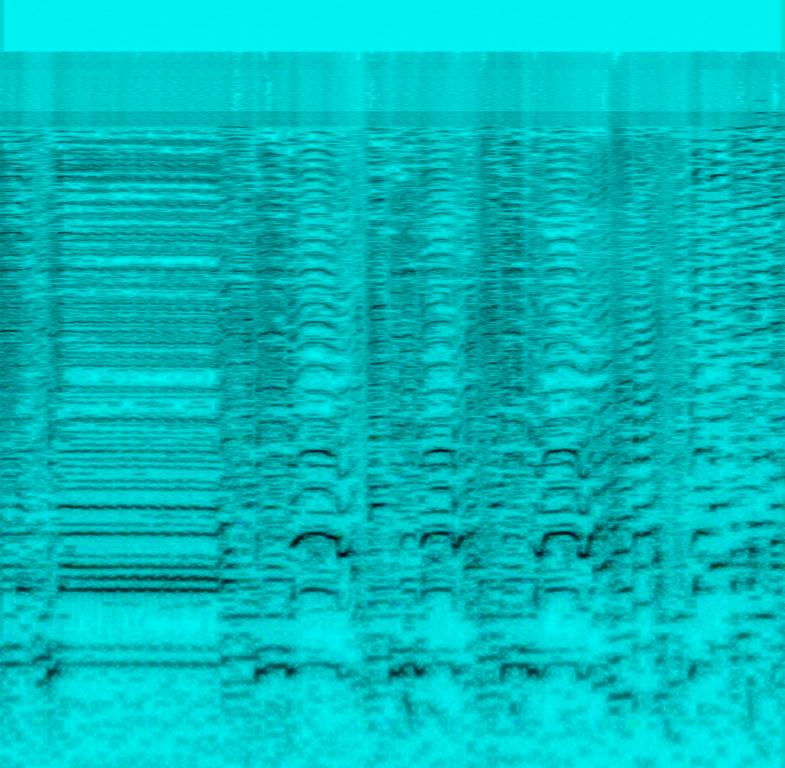
Here we have a live recording of a musician playing the harmonica in a bluesy style. The tone is warm and rich and the mood is reminiscent of a country western film.